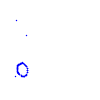
Particle: proton